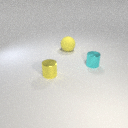
small yellow metal cylinder to the left of small cyan metal cylinder